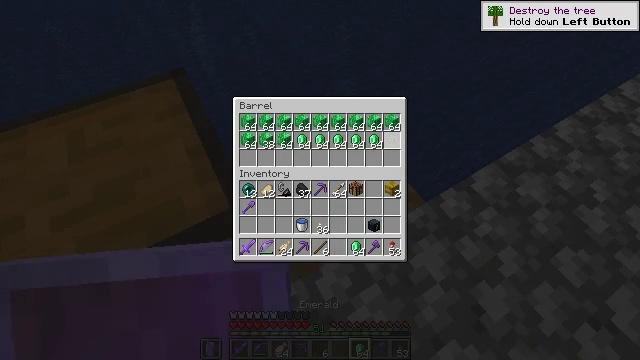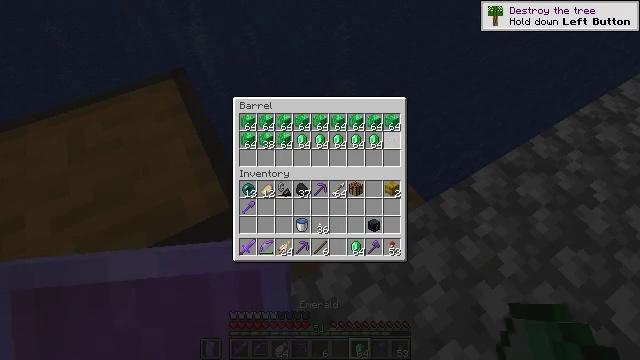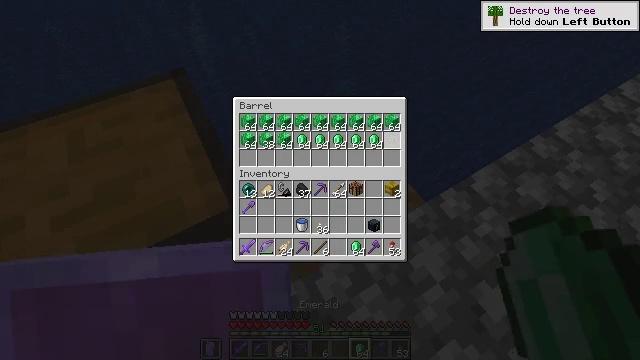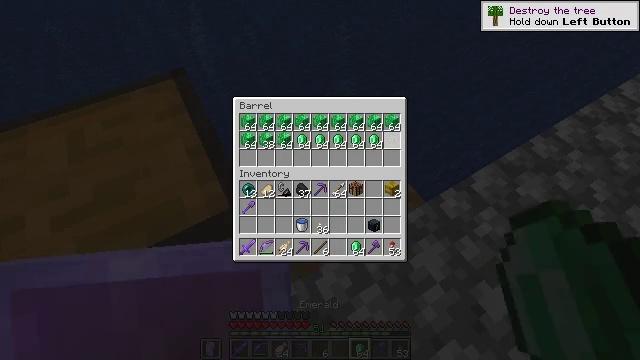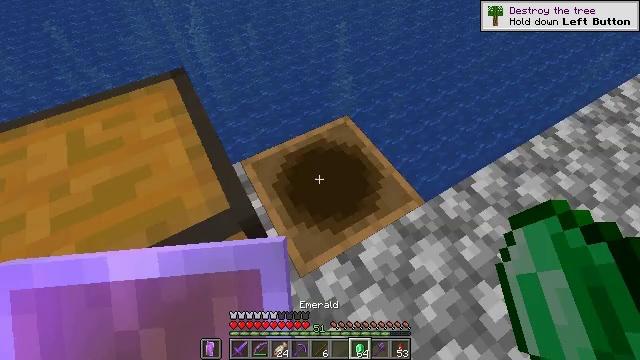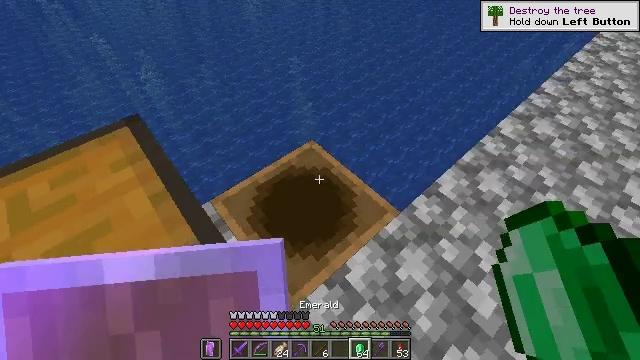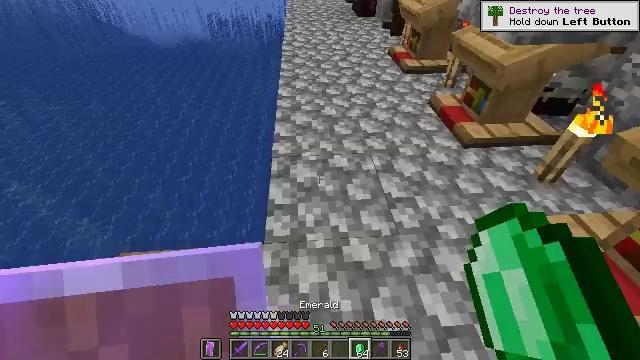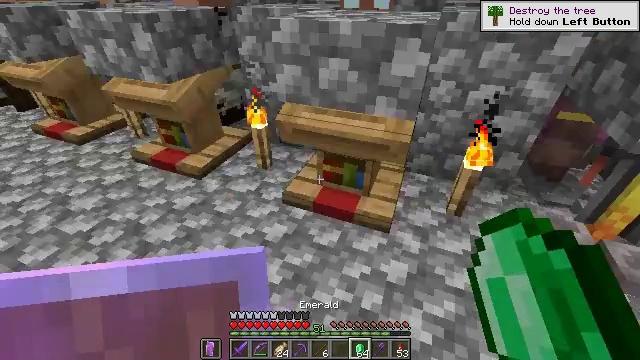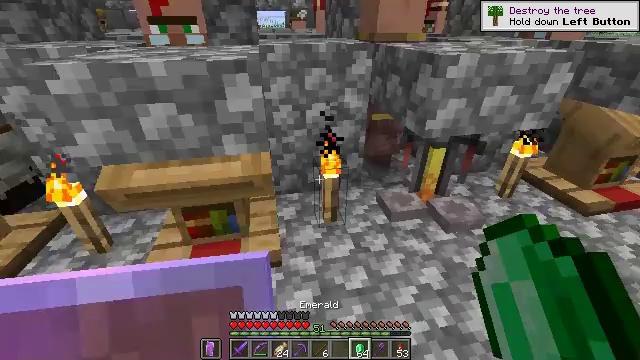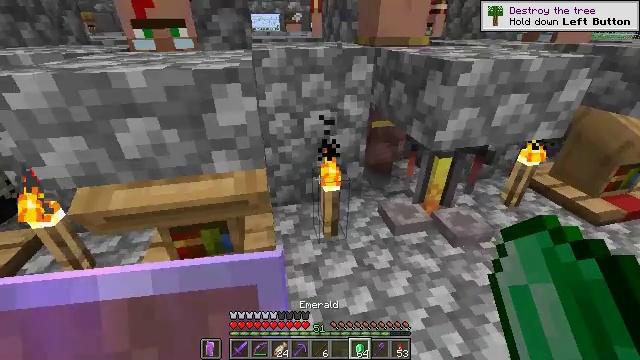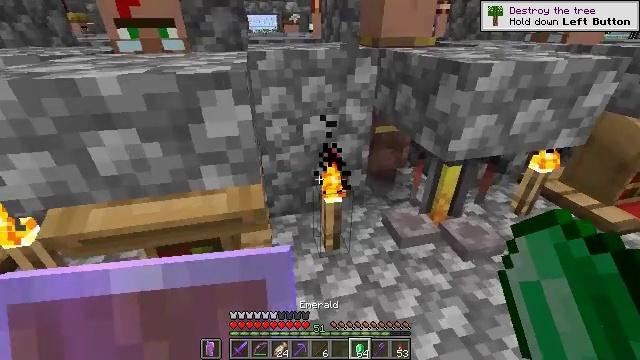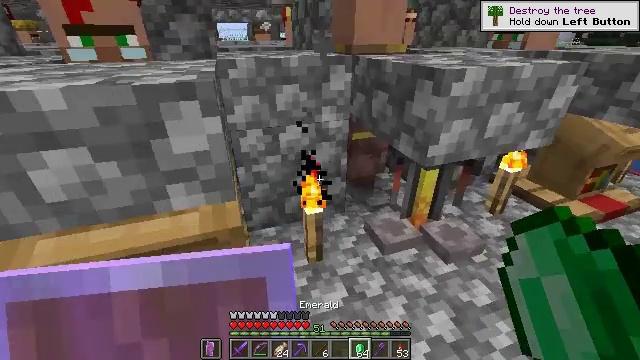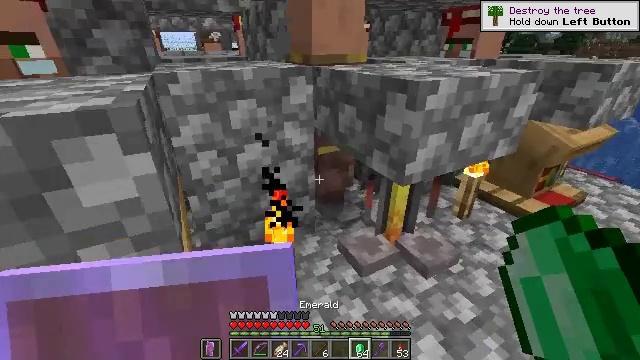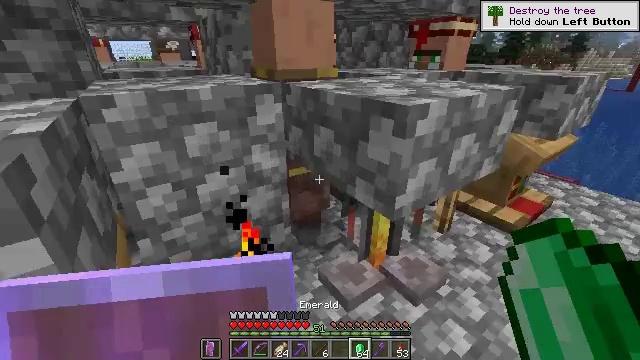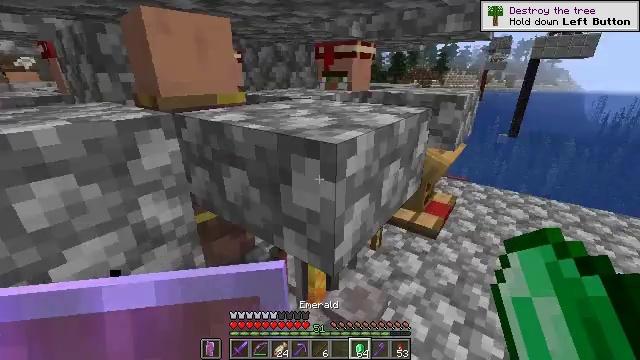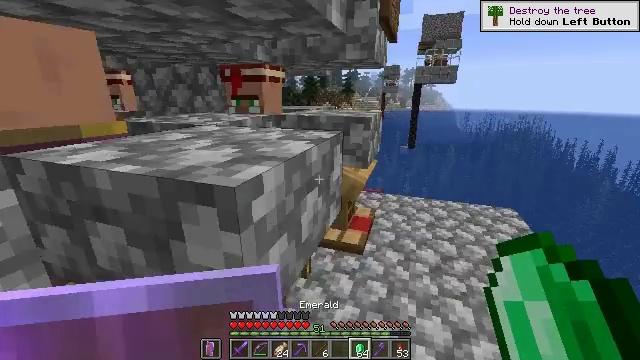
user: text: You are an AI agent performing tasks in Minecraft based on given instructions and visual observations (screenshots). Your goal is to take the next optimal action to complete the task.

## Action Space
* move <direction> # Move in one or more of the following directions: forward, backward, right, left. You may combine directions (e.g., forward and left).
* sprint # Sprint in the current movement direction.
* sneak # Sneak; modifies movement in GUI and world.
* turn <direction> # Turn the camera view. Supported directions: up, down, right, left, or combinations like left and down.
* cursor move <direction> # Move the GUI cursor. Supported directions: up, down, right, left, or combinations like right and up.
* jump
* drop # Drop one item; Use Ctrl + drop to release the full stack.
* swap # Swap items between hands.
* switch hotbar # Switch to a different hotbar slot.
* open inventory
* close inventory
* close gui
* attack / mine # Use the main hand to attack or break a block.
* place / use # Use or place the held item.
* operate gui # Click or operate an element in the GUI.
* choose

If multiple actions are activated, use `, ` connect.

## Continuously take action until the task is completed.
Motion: motion action
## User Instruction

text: Create a lantern at the crafting table.
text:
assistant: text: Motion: no_op
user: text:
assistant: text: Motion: no_op
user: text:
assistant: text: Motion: no_op
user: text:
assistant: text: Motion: no_op
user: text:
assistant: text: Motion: turn right and up
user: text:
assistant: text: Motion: turn right and up
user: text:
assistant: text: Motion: move forward, turn right and up
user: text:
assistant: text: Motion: move forward, turn right and up
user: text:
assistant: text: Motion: move forward, turn right
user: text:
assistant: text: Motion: move forward
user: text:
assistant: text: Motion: move forward, turn right and up
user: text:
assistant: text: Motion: move forward, turn right and up
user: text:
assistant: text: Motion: move forward, turn right and up
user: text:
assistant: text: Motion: move forward and move right, turn right and up
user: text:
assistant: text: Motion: move forward and move right, turn right and up
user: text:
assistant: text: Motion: move forward and move right, turn right and up
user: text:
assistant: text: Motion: move forward and move right
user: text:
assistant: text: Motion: move forward and move right
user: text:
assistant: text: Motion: move forward and move right, turn left
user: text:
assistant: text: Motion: move forward and move right
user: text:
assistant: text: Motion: move forward, turn left
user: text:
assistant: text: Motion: move forward, turn left
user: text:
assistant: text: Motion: move forward, turn left
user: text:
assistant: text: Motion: move forward, turn left
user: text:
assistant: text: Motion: turn left
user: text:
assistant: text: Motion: turn left and up
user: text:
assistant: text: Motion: turn left
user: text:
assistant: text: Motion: no_op
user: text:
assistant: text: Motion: no_op
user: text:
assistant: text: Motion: no_op